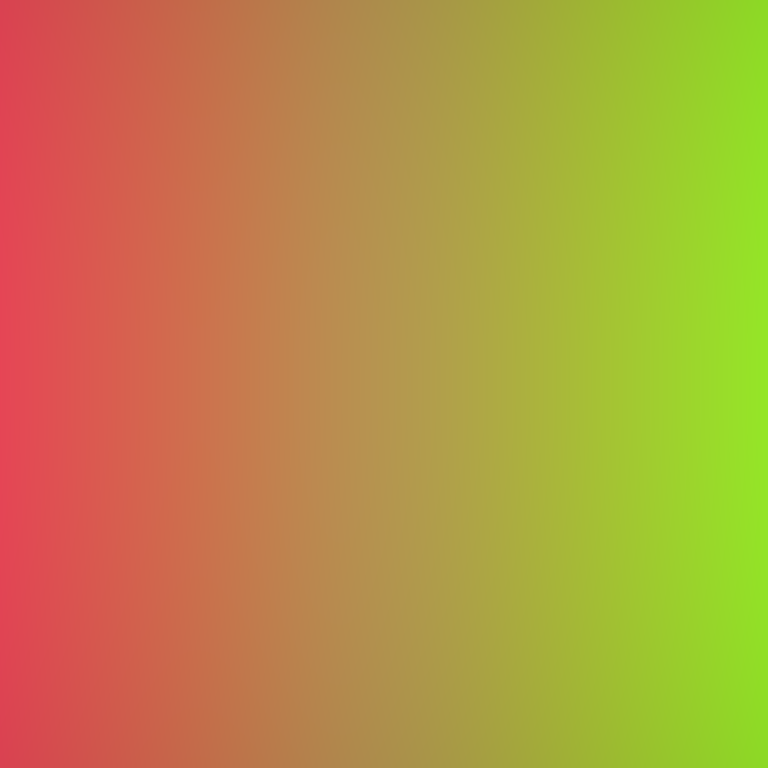
Abstract light effect, smooth gradient from warm red to bright green, vibrant atmosphere, soft blend, no room, no furniture, no objects.